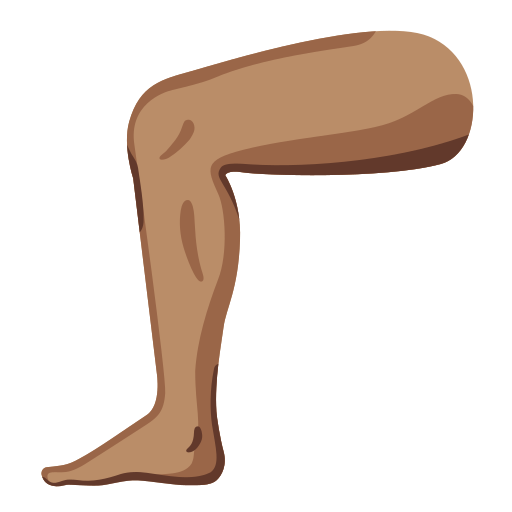
Emoji: 🦵🏽